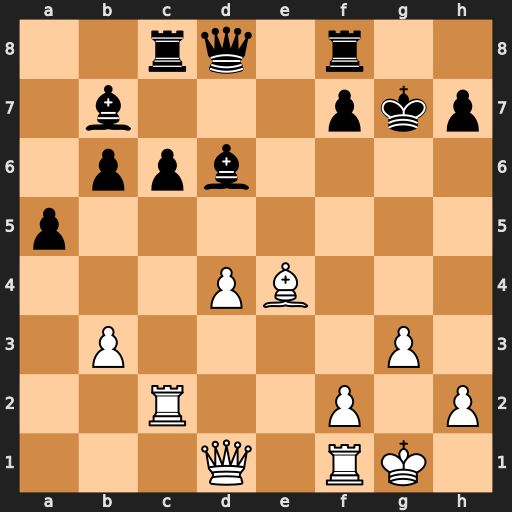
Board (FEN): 2rq1r2/1b3pkp/1ppb4/p7/3PB3/1P4P1/2R2P1P/3Q1RK1
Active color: w
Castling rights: -
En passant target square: -
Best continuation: Qg4+ Kh8 Qf5